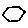
Label: hexagon